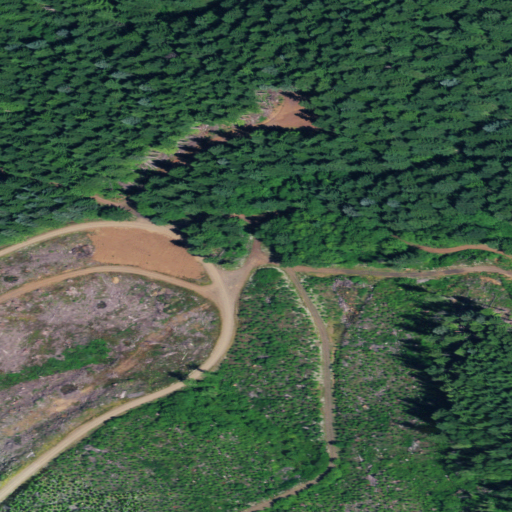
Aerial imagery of gap in Oregon named Boulder Pass containing evergreen forest, open development, shrub, grassland, and low intensity development